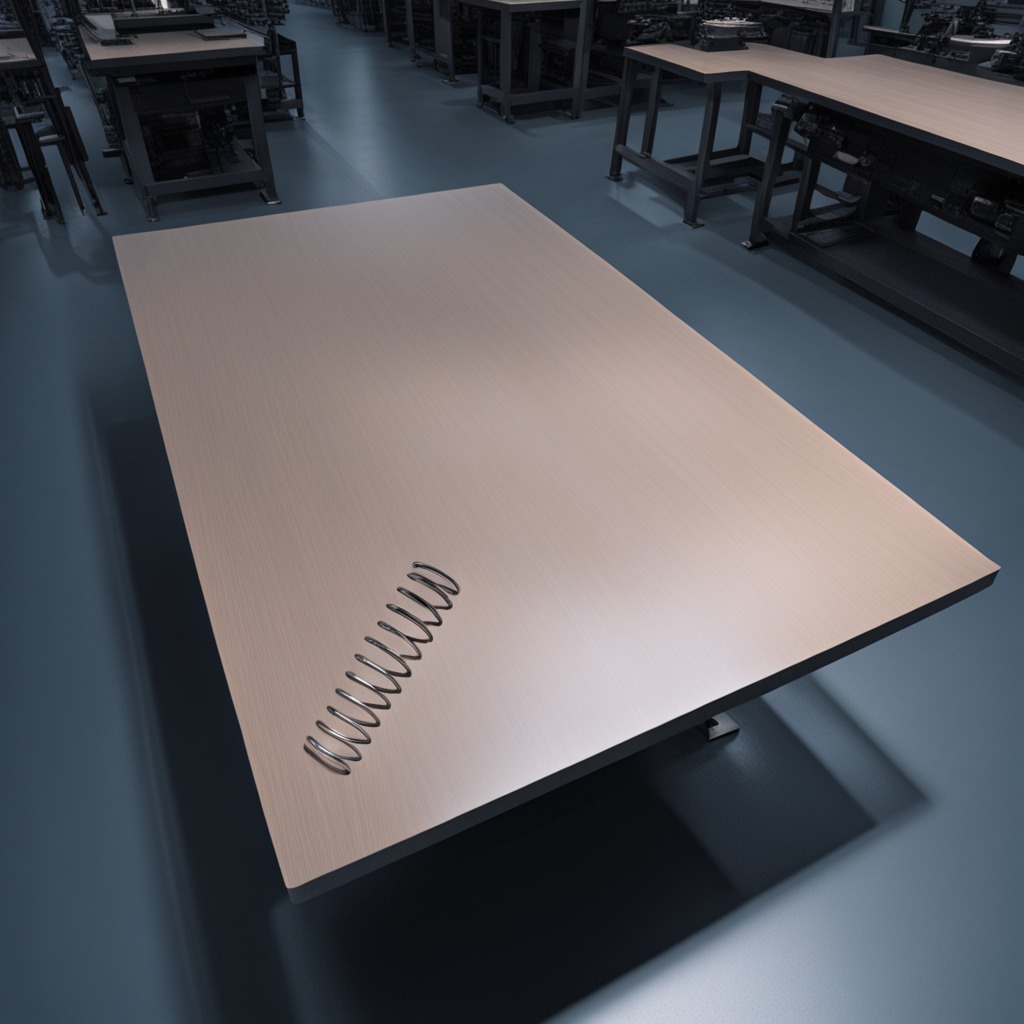
A coiled metal spring is lying on the clean empty table in the basement in the evening.